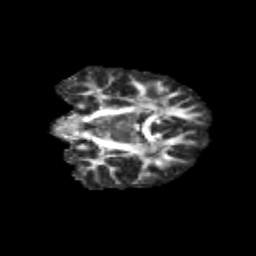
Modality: FA
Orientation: coronal
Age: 10
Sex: male
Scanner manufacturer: siemens
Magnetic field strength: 3 T
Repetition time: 3.8 s
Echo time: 0.07 s